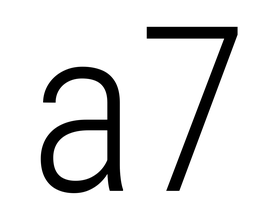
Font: Roboto_Condensed_Light